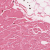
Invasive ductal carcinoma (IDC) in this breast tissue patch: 0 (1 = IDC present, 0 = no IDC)